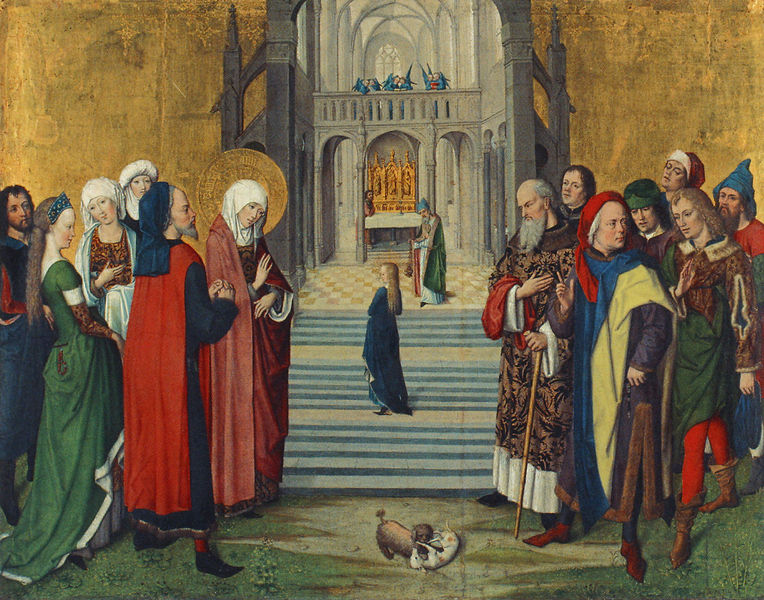
Titel: Tafeln des Marienlebens/Tempelgang Mariae
Künstler: Meister des Marienlebens
Institution: München, Alte Pinakothek
Schlagwörter: blau, gemälde, mann, frauen, grün, menschen, fenster, frau, männer, hund, hunde, rot, wiese, falten, kleidung, bild, blicken, schauen, kirche, gold, gotik, stock, engel, hündchen, gehstock, schuhe, stab, empore, treppe, treppen, stufen, warten, spiel, eingang, gewölbe, balustrade, jungfrau, fliesen, altar, amüsieren, heiligenschein, priester, segnen, tempel, heilige, maria, madonna, sakral